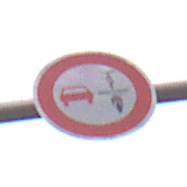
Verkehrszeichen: VerbotUeberholenEinspurigeFahrzeuge
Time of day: Midday
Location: Outdoor (Nature)
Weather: Overcast
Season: NotSpecified
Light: Natural